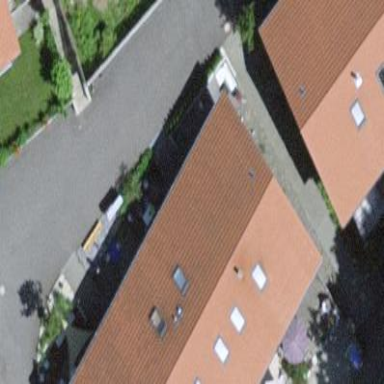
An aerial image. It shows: Simple house.